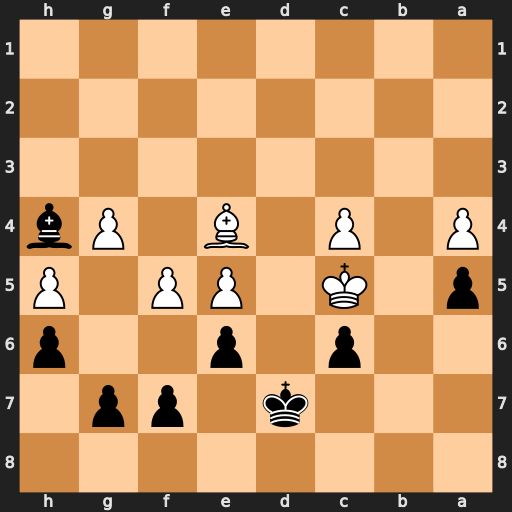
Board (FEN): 8/3k1pp1/2p1p2p/p1K1PP1P/P1P1B1Pb/8/8/8
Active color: b
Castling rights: -
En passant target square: -
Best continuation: Bf2#